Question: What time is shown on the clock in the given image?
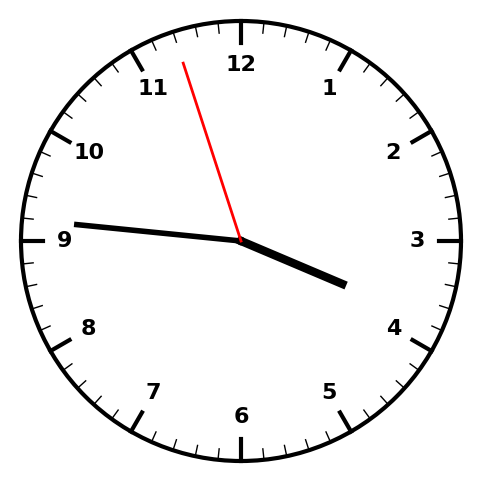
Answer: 03:45:57